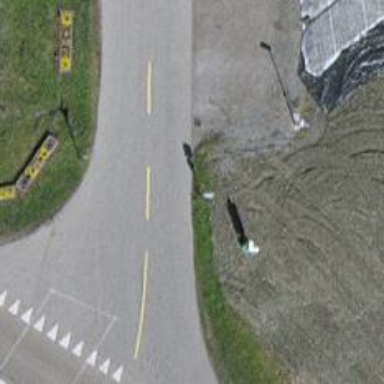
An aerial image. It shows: Bollard barrier.